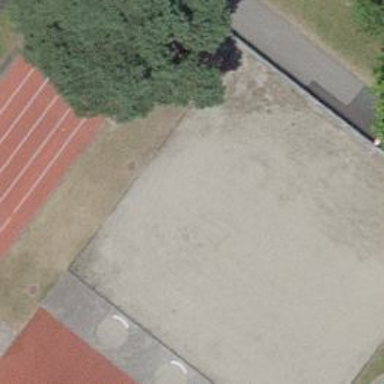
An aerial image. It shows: Athletics pitch designated for leisure land.